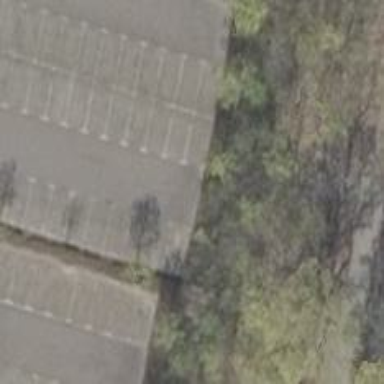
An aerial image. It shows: Paved parking aisle in service road.